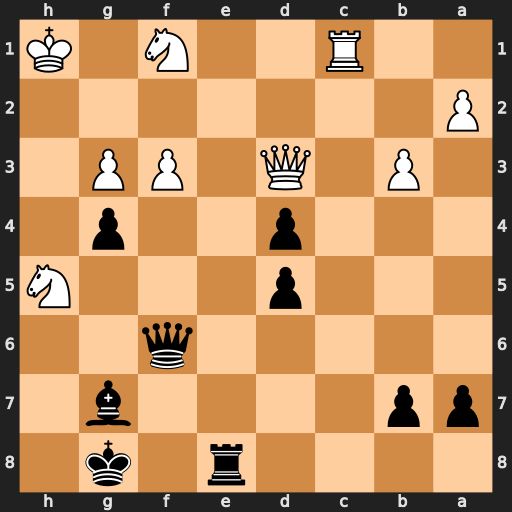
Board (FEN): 4r1k1/pp4b1/5q2/3p3N/3p2p1/1P1Q1PP1/P7/2R2N1K
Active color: b
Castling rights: -
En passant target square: -
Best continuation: Qh6 fxg4 Qxc1